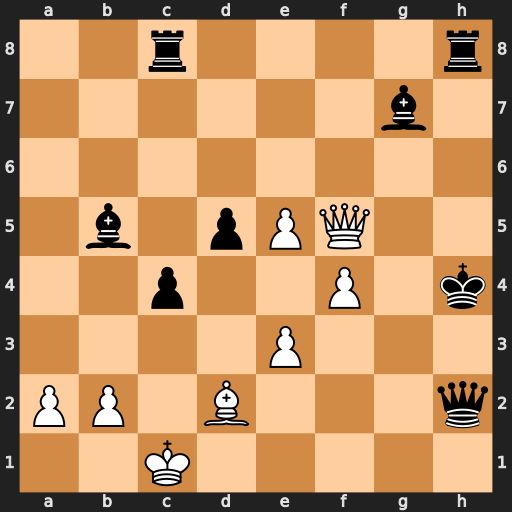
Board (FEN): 2r4r/6b1/8/1b1pPQ2/2p2P1k/4P3/PP1B3q/2K5
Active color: w
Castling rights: -
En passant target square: -
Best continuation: Be1+ Qg3 Qg5+ Kh3 Qxg3#